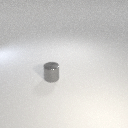
small gray metal cylinder